Aerial crown-view tile of a tropical tree (Barro Colorado Island, Panama), acquired 20240918:
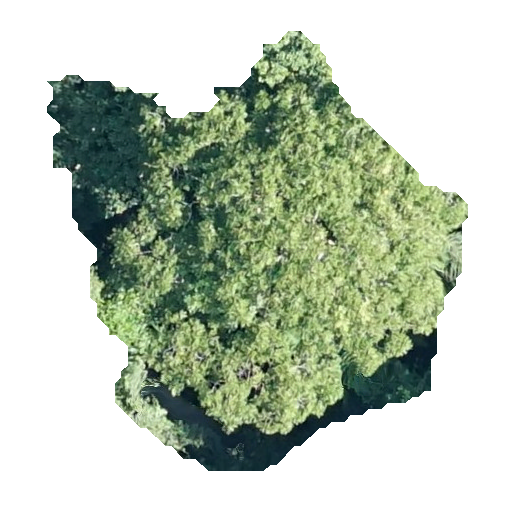
Species: Dipteryx oleifera
GBIF accepted scientific name: Dipteryx oleifera
Crown area: 185.809 m²